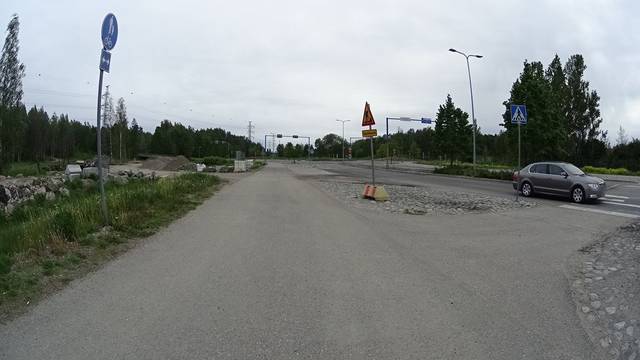
Region: Finland
Coordinates: 60.287, 25.059